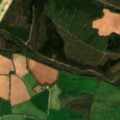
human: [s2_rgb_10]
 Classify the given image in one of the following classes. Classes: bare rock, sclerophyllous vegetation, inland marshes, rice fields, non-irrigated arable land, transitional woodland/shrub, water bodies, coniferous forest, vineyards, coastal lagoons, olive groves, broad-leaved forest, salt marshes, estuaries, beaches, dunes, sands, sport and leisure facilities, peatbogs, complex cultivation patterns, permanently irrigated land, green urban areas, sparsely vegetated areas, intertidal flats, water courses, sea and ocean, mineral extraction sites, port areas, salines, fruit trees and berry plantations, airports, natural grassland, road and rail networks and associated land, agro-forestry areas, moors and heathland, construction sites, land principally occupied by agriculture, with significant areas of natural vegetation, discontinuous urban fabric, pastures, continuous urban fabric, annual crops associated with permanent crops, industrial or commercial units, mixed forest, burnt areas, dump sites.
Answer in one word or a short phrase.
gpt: non-irrigated arable land, pastures, broad-leaved forest, coniferous forest, mixed forest